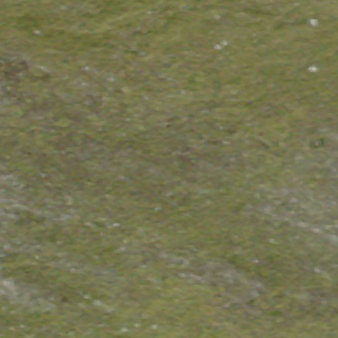
Label: other